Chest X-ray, PA view. Patient: 72 years old, sex M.
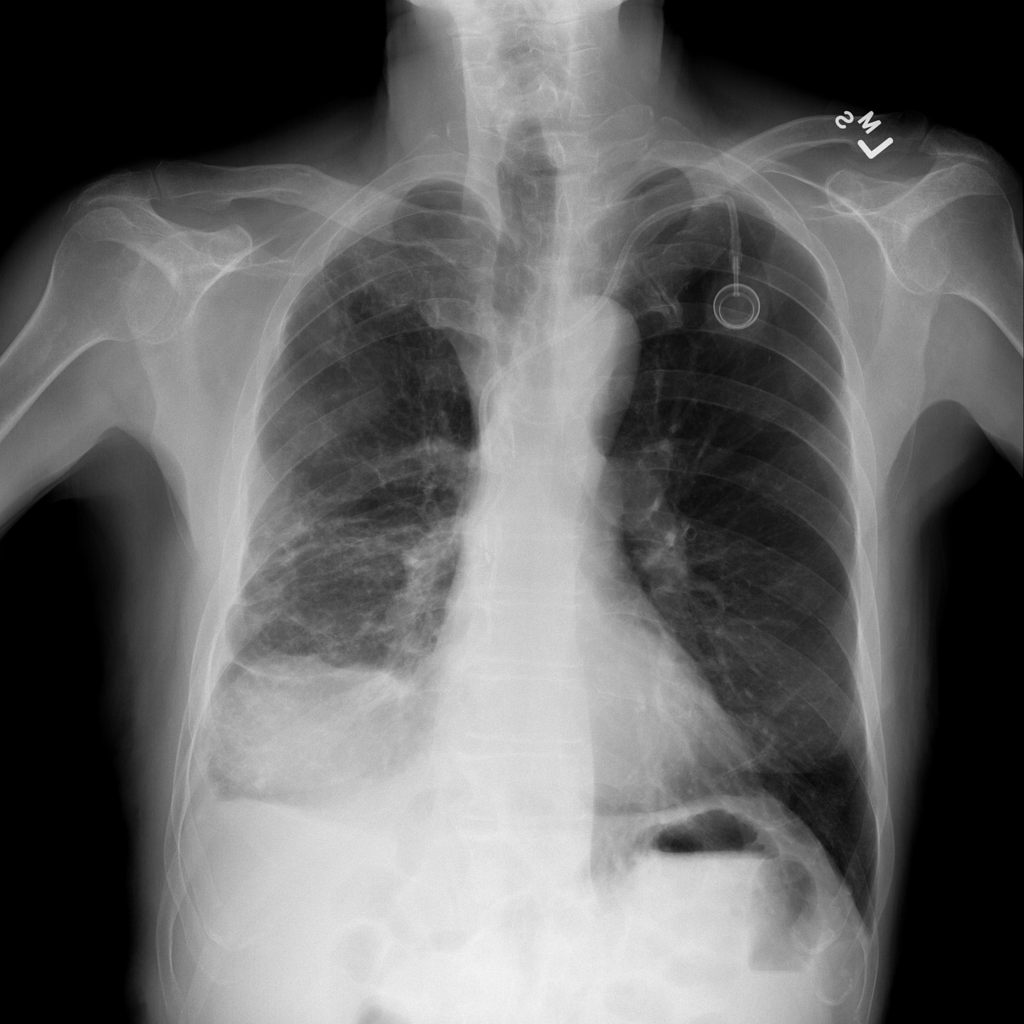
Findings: No Finding